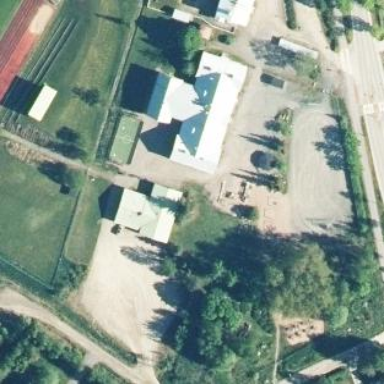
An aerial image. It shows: Sports centre in the leisure land.